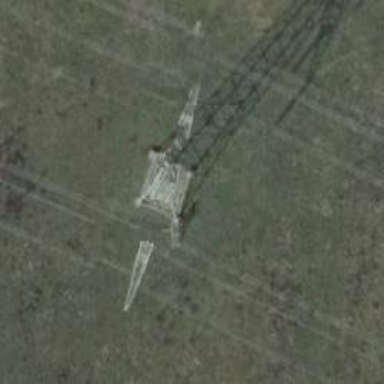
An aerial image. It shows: Power tower.